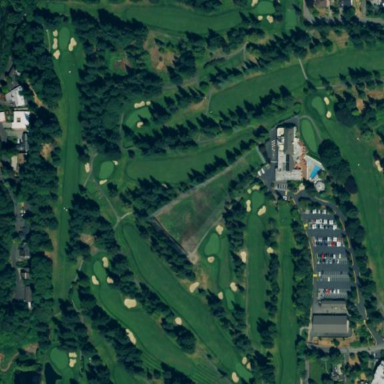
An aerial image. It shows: Golf driving range on grassy land designated for leisure activities.